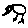
Label: bird